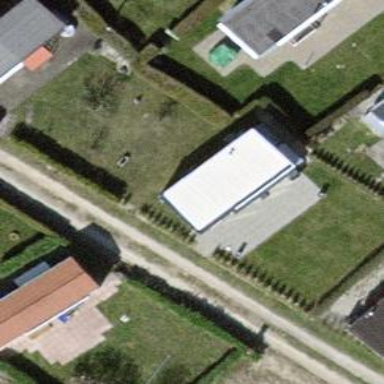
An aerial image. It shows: Static caravan.